Field crop: maize
Growth stage: 2
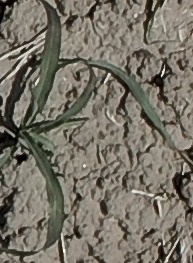
Species: sorghum